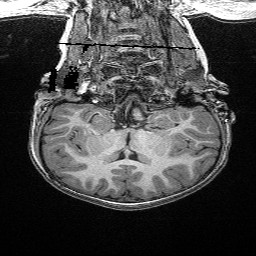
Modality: T1w
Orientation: sagittal